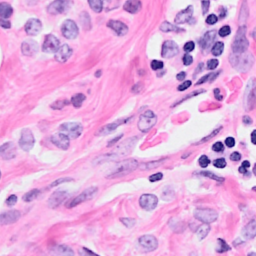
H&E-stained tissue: Breast